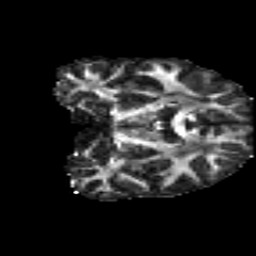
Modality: FA
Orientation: coronal
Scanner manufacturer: siemens
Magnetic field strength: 3 T
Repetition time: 4.16 s
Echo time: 0.0806 s